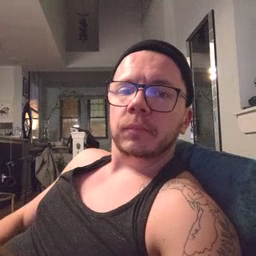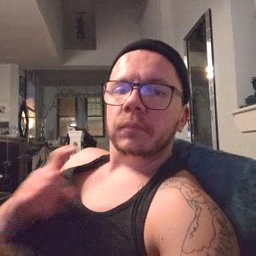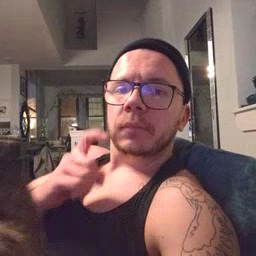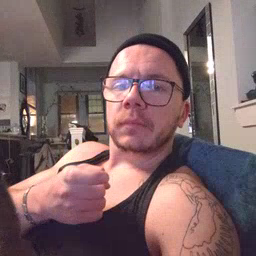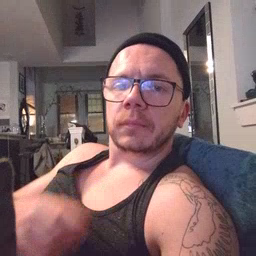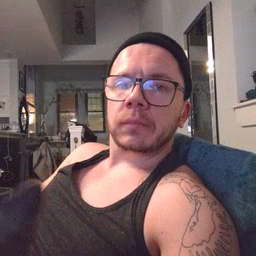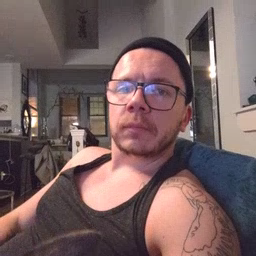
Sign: gift